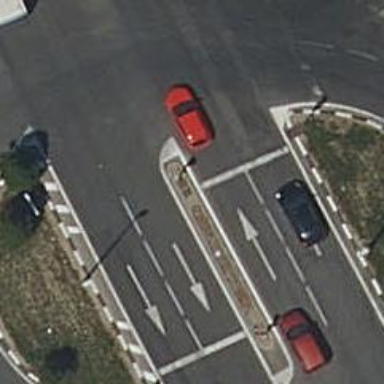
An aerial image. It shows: Road with traffic signals.